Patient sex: F
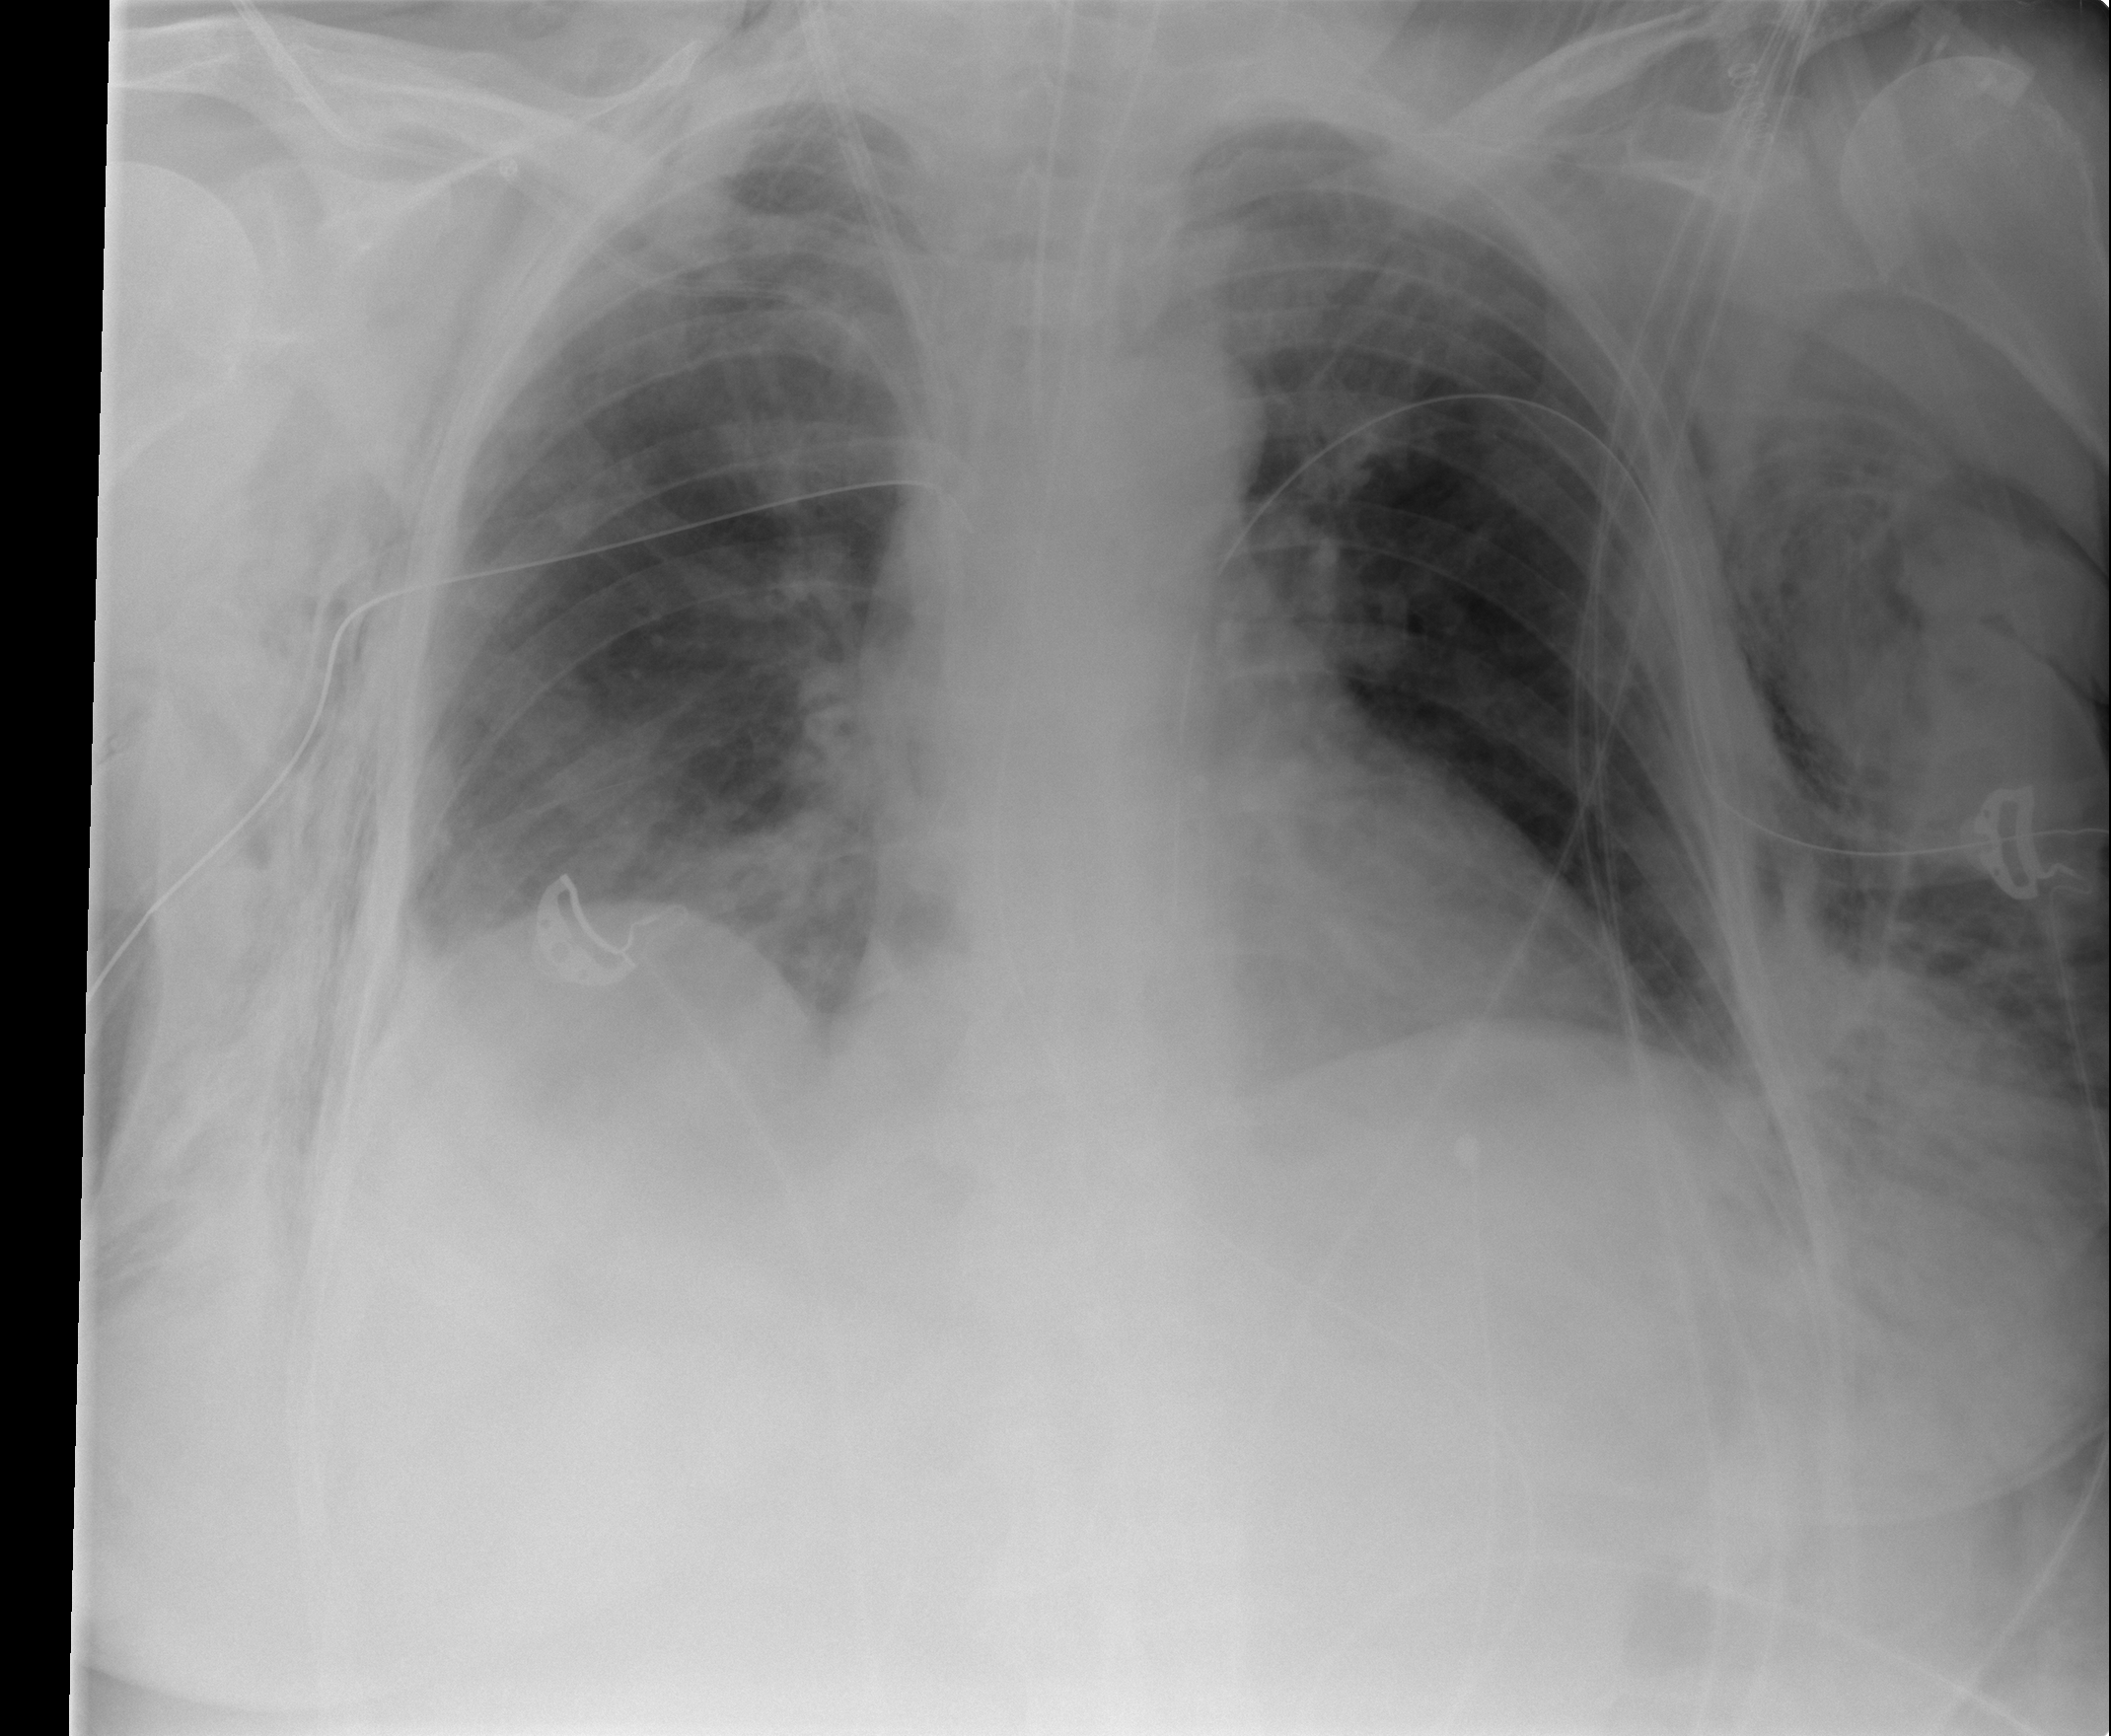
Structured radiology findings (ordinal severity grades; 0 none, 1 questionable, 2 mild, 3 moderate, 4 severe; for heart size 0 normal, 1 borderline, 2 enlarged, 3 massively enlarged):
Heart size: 0
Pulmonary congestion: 2
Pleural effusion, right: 0
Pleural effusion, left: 0
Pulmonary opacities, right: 2
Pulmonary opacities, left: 0
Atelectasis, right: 3
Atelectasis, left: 0